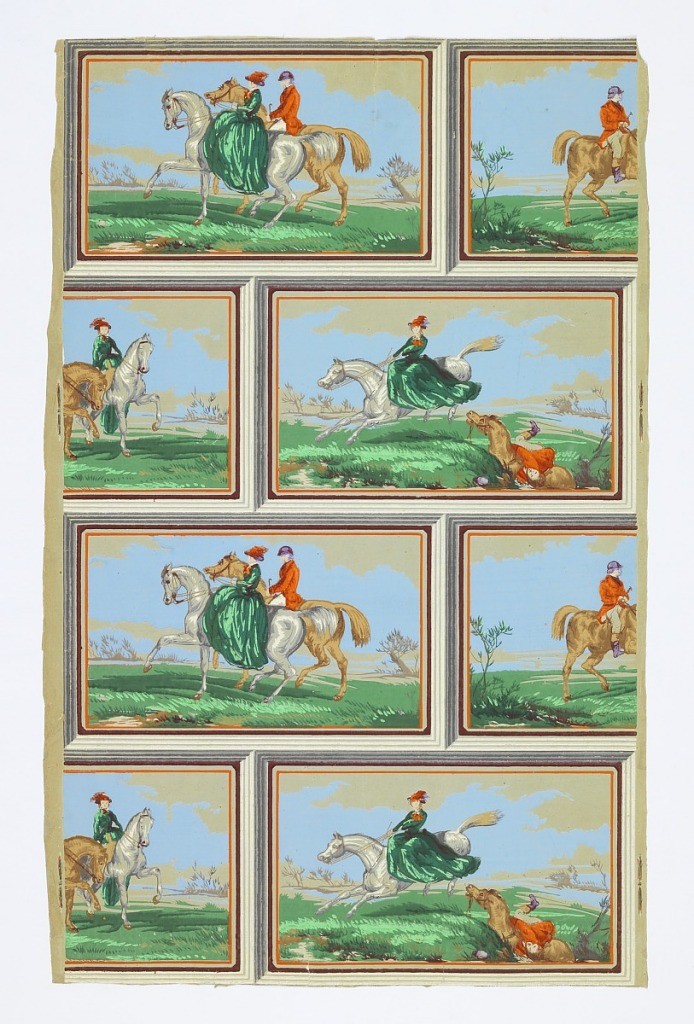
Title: Country Life
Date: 1865–70
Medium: Machine-printed paper
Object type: Sidewall
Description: On an ungrounded, light-weight gray paper are printed picture frames (tromp l'oeil) in horizontal, alternating rows. Each frame contains horse-back riders in red, green, brown, gray and blue.